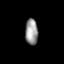
Tissue: prostate
Cell type: Epithelial cells
Senescence score: 0.332
Nuclear area (px): 321
Mean DAPI intensity: 152.978